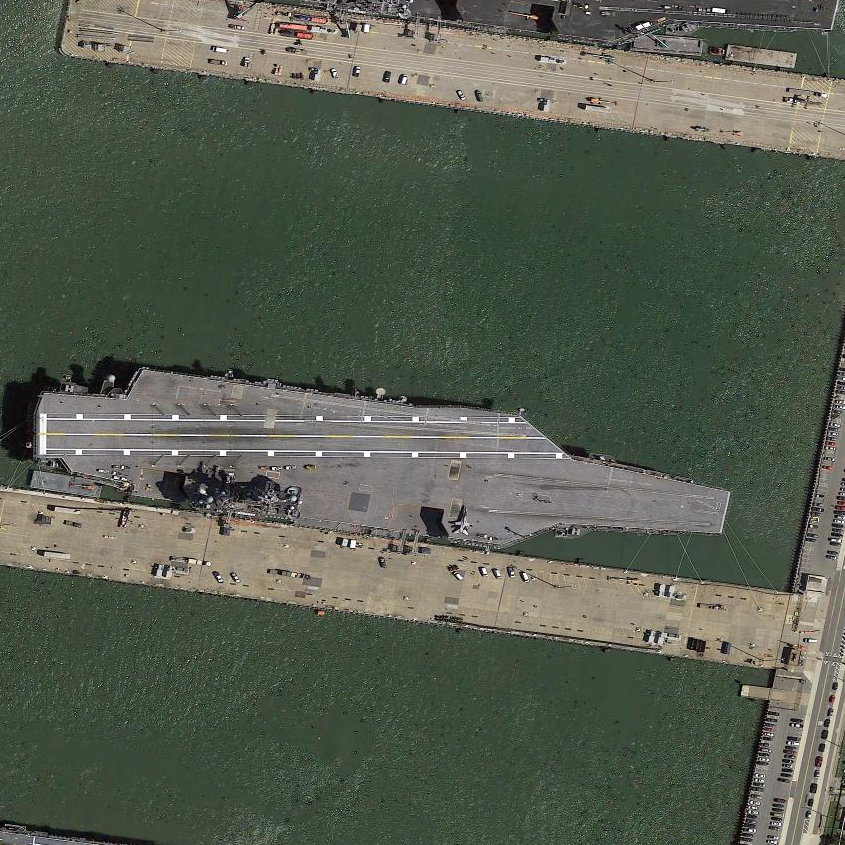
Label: Nimitz-class_aircraft_carrier